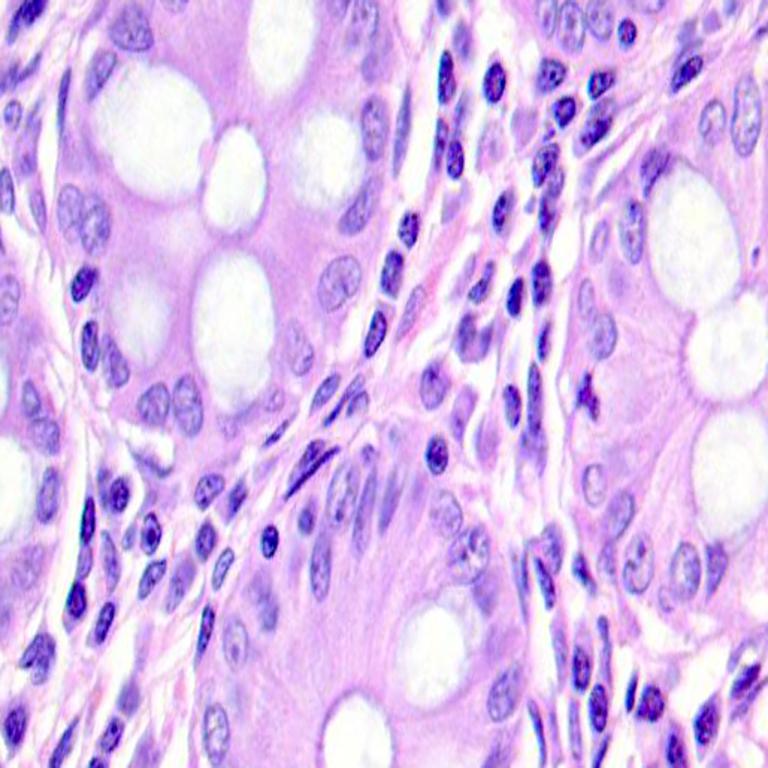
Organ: colon
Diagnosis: benign